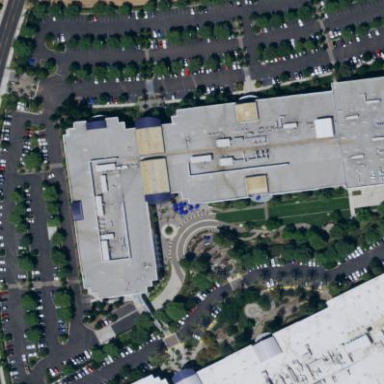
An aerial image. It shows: Office building.